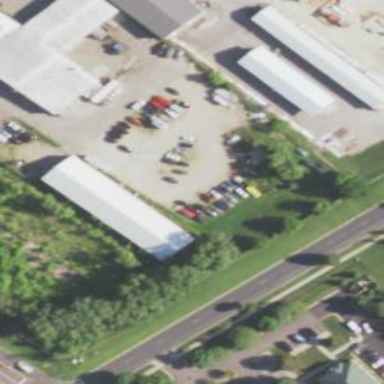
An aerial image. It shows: Warehouse building.